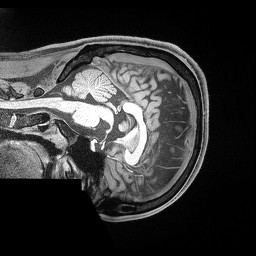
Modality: T1w
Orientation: sagittal
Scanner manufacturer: siemens
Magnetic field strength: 3 T
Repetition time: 2.53 s
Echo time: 0.00169 s